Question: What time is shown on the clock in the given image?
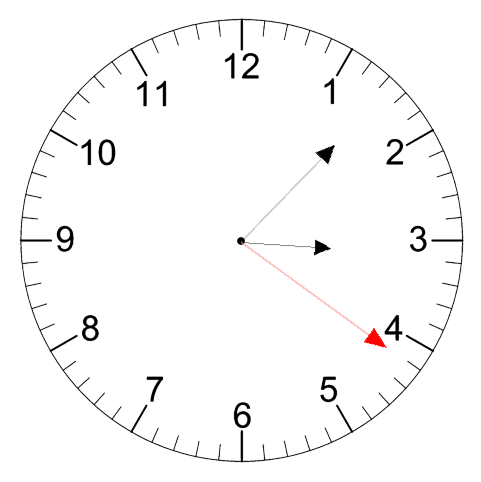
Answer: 03:07:21